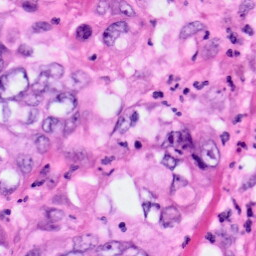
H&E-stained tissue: Pancreatic